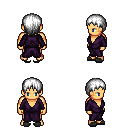
a pixel art fantasy rpg character, male body template, human, tanned skin, purple robe, metal pants, white plain hairstyle, gray slippers, four views (front, back, left, right), 2x2 character sprite sheet, small pixel art, hard edges, no anti-aliasing